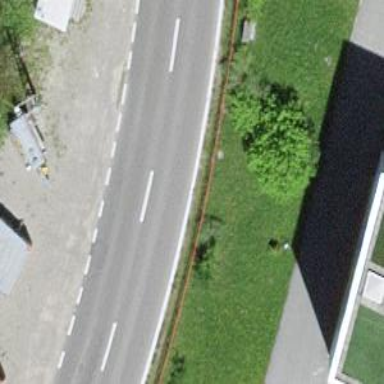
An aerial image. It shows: Secondary road with asphalt surface.